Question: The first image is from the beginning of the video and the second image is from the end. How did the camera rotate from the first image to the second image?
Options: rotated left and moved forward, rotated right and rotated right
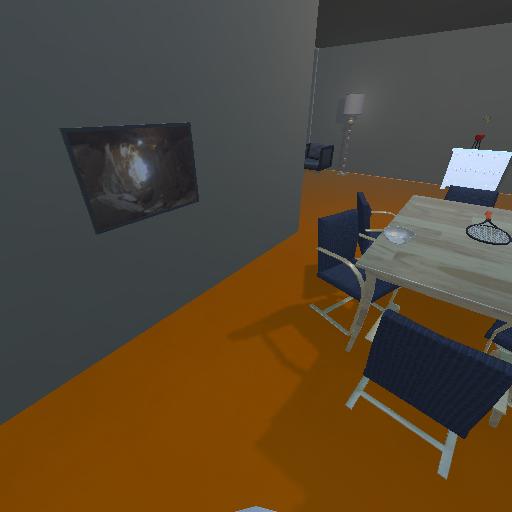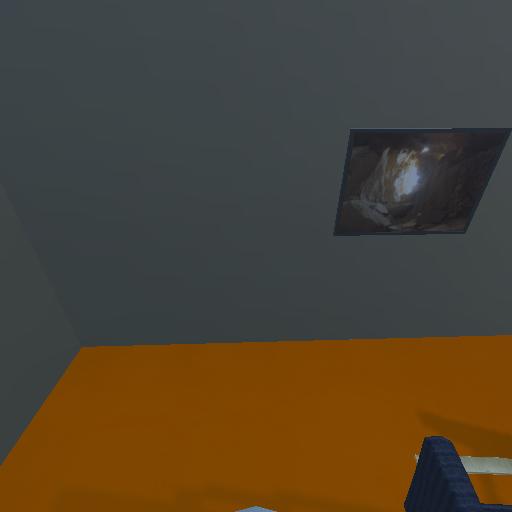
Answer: rotated left and moved forward